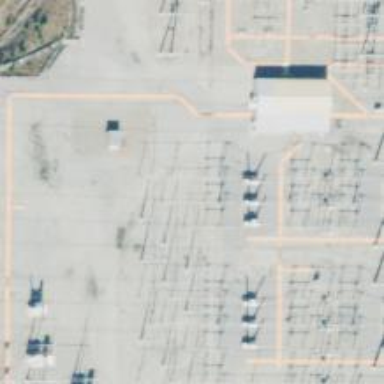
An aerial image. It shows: Switch used for power control.